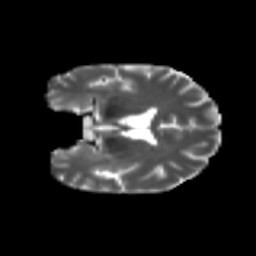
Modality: T2w
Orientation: coronal
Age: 64
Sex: male
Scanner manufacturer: ge
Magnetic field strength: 3 T
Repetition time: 7.8 s
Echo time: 0.0607 s